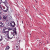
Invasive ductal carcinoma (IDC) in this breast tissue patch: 0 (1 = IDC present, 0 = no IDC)